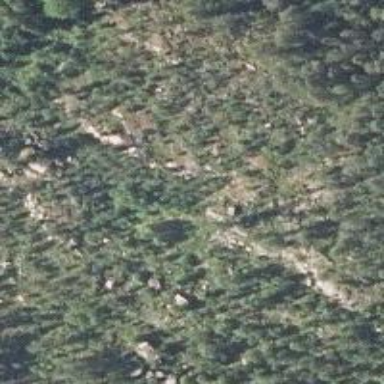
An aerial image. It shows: Landscape dominated by bare rock.